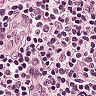
Metastatic tissue present: no